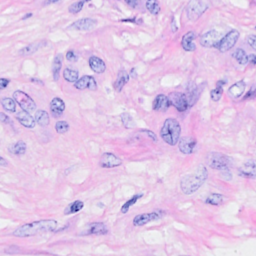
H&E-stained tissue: Breast